Question: From the sample image below, I have a border in yellow just for display purposes only.
The actual .png file is a simple black/white image 3 pixels by 3 pixels. I was originally thinking to try as a 2x2, but that would not help trying to interpret low/hi vs hi/low drawing stream. At least this way, I would have two black, one white from the top, or one white, two black from the bottom..
So I read the chunks of data, get to the IDAT chunk, decode that (zlib) and come up with 12 bytes as follows
00 20 00 40 00 80
So, my question, how does the above get broken down into the 3x3 black and white sample... Also, it is saved in palette format and properly recognizes the bit depth of 1 and color palette of 2... color pallet<URL> has RGBA of 255, 255, 255, 0
I'll eventually get into the multiple other depth formats later, just wanted to start with what would expect to be the easiest.
Part II. Any guidance on handling the other depth formats would help if anything special to be considered especially regarding alpha channel (which I am already looking for in the palette) that might trip me up.

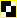
Answer: It wouuld be easier if you use <URL>, so I guess this is for learning purposes.
The thing is if you decompress the IDAT chunk directly, you get some data that is not supposed to be displayed and/or may need to be (because a filter was applied) to get the actual bytes. In PNG format each line starts with an extra byte that tells you which filter was applied to that line, the remaining bytes contain the line pixels.
BTW, '00 20 00 40 00 80' are 6 bytes only (not 12, as you think). Now if you see this data as binary, your 3 lines would look like this:
> <PHONE> <PHONE>
<PHONE> <PHONE>
<PHONE> <PHONE>
Now, your image is 1 bit per pixel, so 1 byte is required to save a line of 3 pixels. The 3 highest bits are actually used (the 5 lower bits are ignored). I replaced the ignored bits with a 'x', so I think is easier to see the actual ('0' is black, '1' is white):
> <PHONE> 001xxxxx
<PHONE> 010xxxxx
<PHONE> 100xxxxx
In this case, no filter was applied to any line, because the first byte of each line is zero ('0' means no filter applied, values from '1' to '4' means a filter was applied).